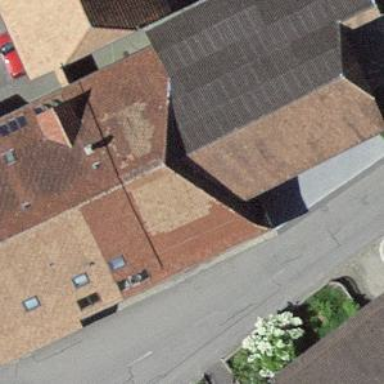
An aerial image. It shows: Farm building.